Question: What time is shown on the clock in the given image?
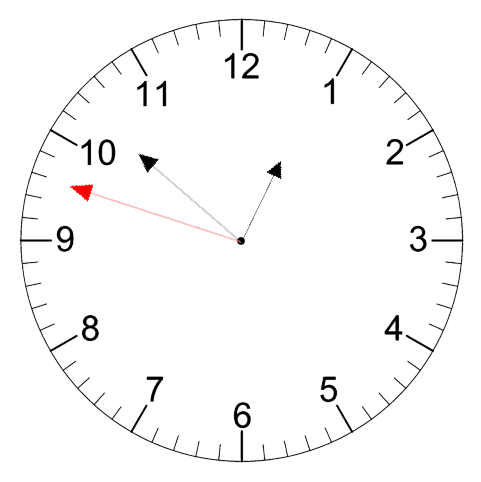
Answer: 12:51:48